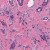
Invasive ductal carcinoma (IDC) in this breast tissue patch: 1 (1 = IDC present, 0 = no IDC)